Field crop: tomato
Growth stage: 1
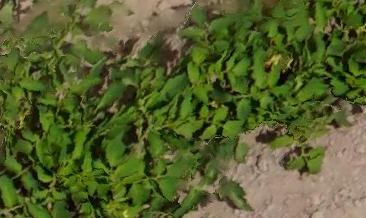
Species: tomato